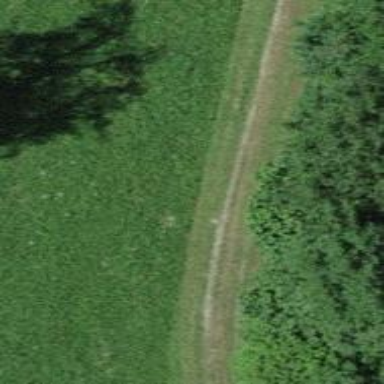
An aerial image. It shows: Path.